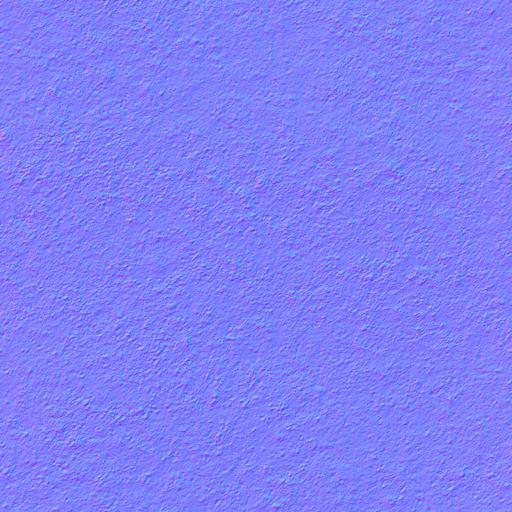
flat ground hard light